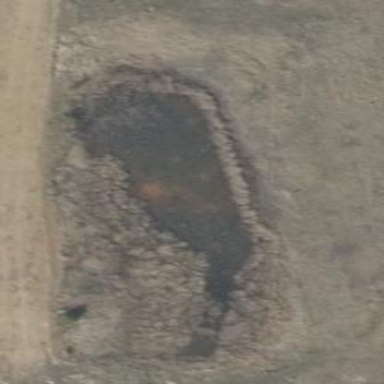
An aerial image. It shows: Pond surrounded by natural water.